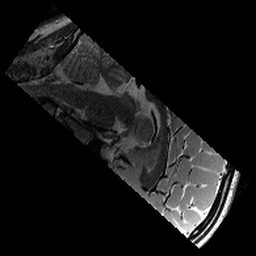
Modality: T2w
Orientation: sagittal
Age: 11
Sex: female
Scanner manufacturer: siemens
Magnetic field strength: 3 T
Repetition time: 9.23 s
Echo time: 0.067 s